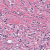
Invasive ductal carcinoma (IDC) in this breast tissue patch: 1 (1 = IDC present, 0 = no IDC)